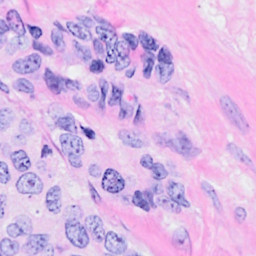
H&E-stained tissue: Breast